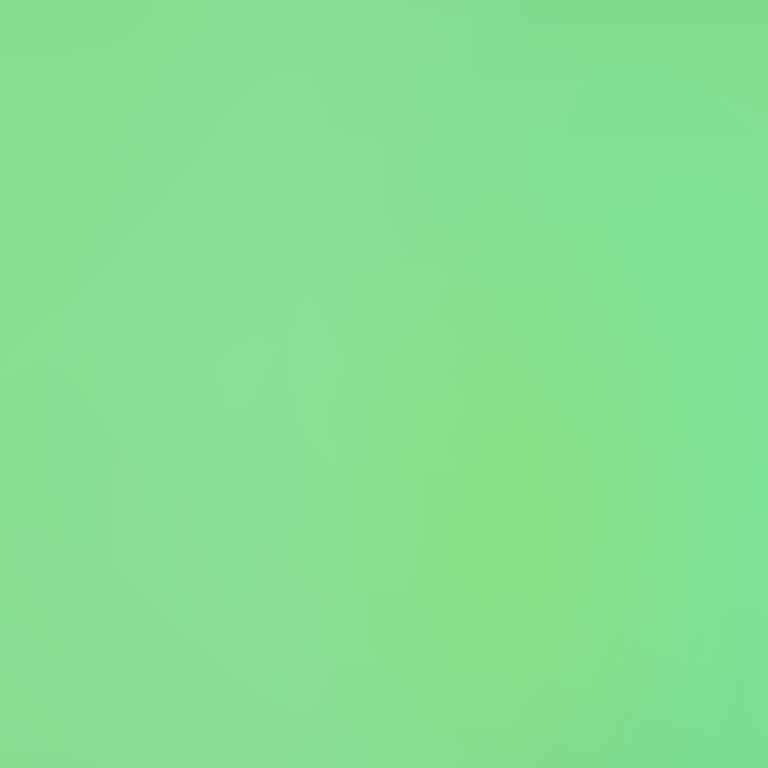
Abstract light effect, smooth gradient from soft green to light teal, calm atmosphere, diffuse light, no room, no furniture, no objects.